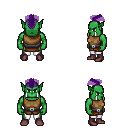
a pixel art fantasy rpg character, male body template, orc, green skin, leather chest armor, white pants, purple short mohawk hairstyle, maroon shoes, four views (front, back, left, right), 2x2 character sprite sheet, small pixel art, hard edges, no anti-aliasing